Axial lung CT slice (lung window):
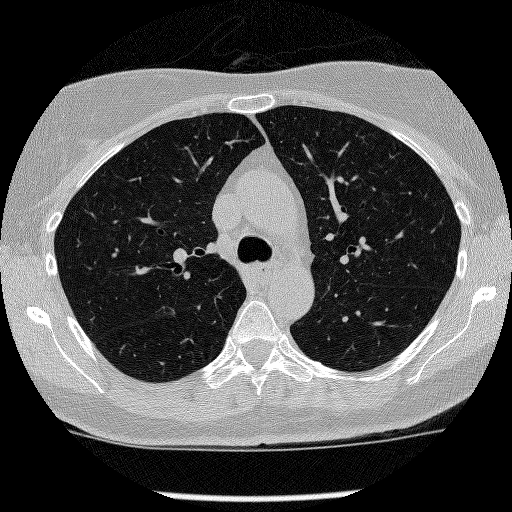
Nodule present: no